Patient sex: F
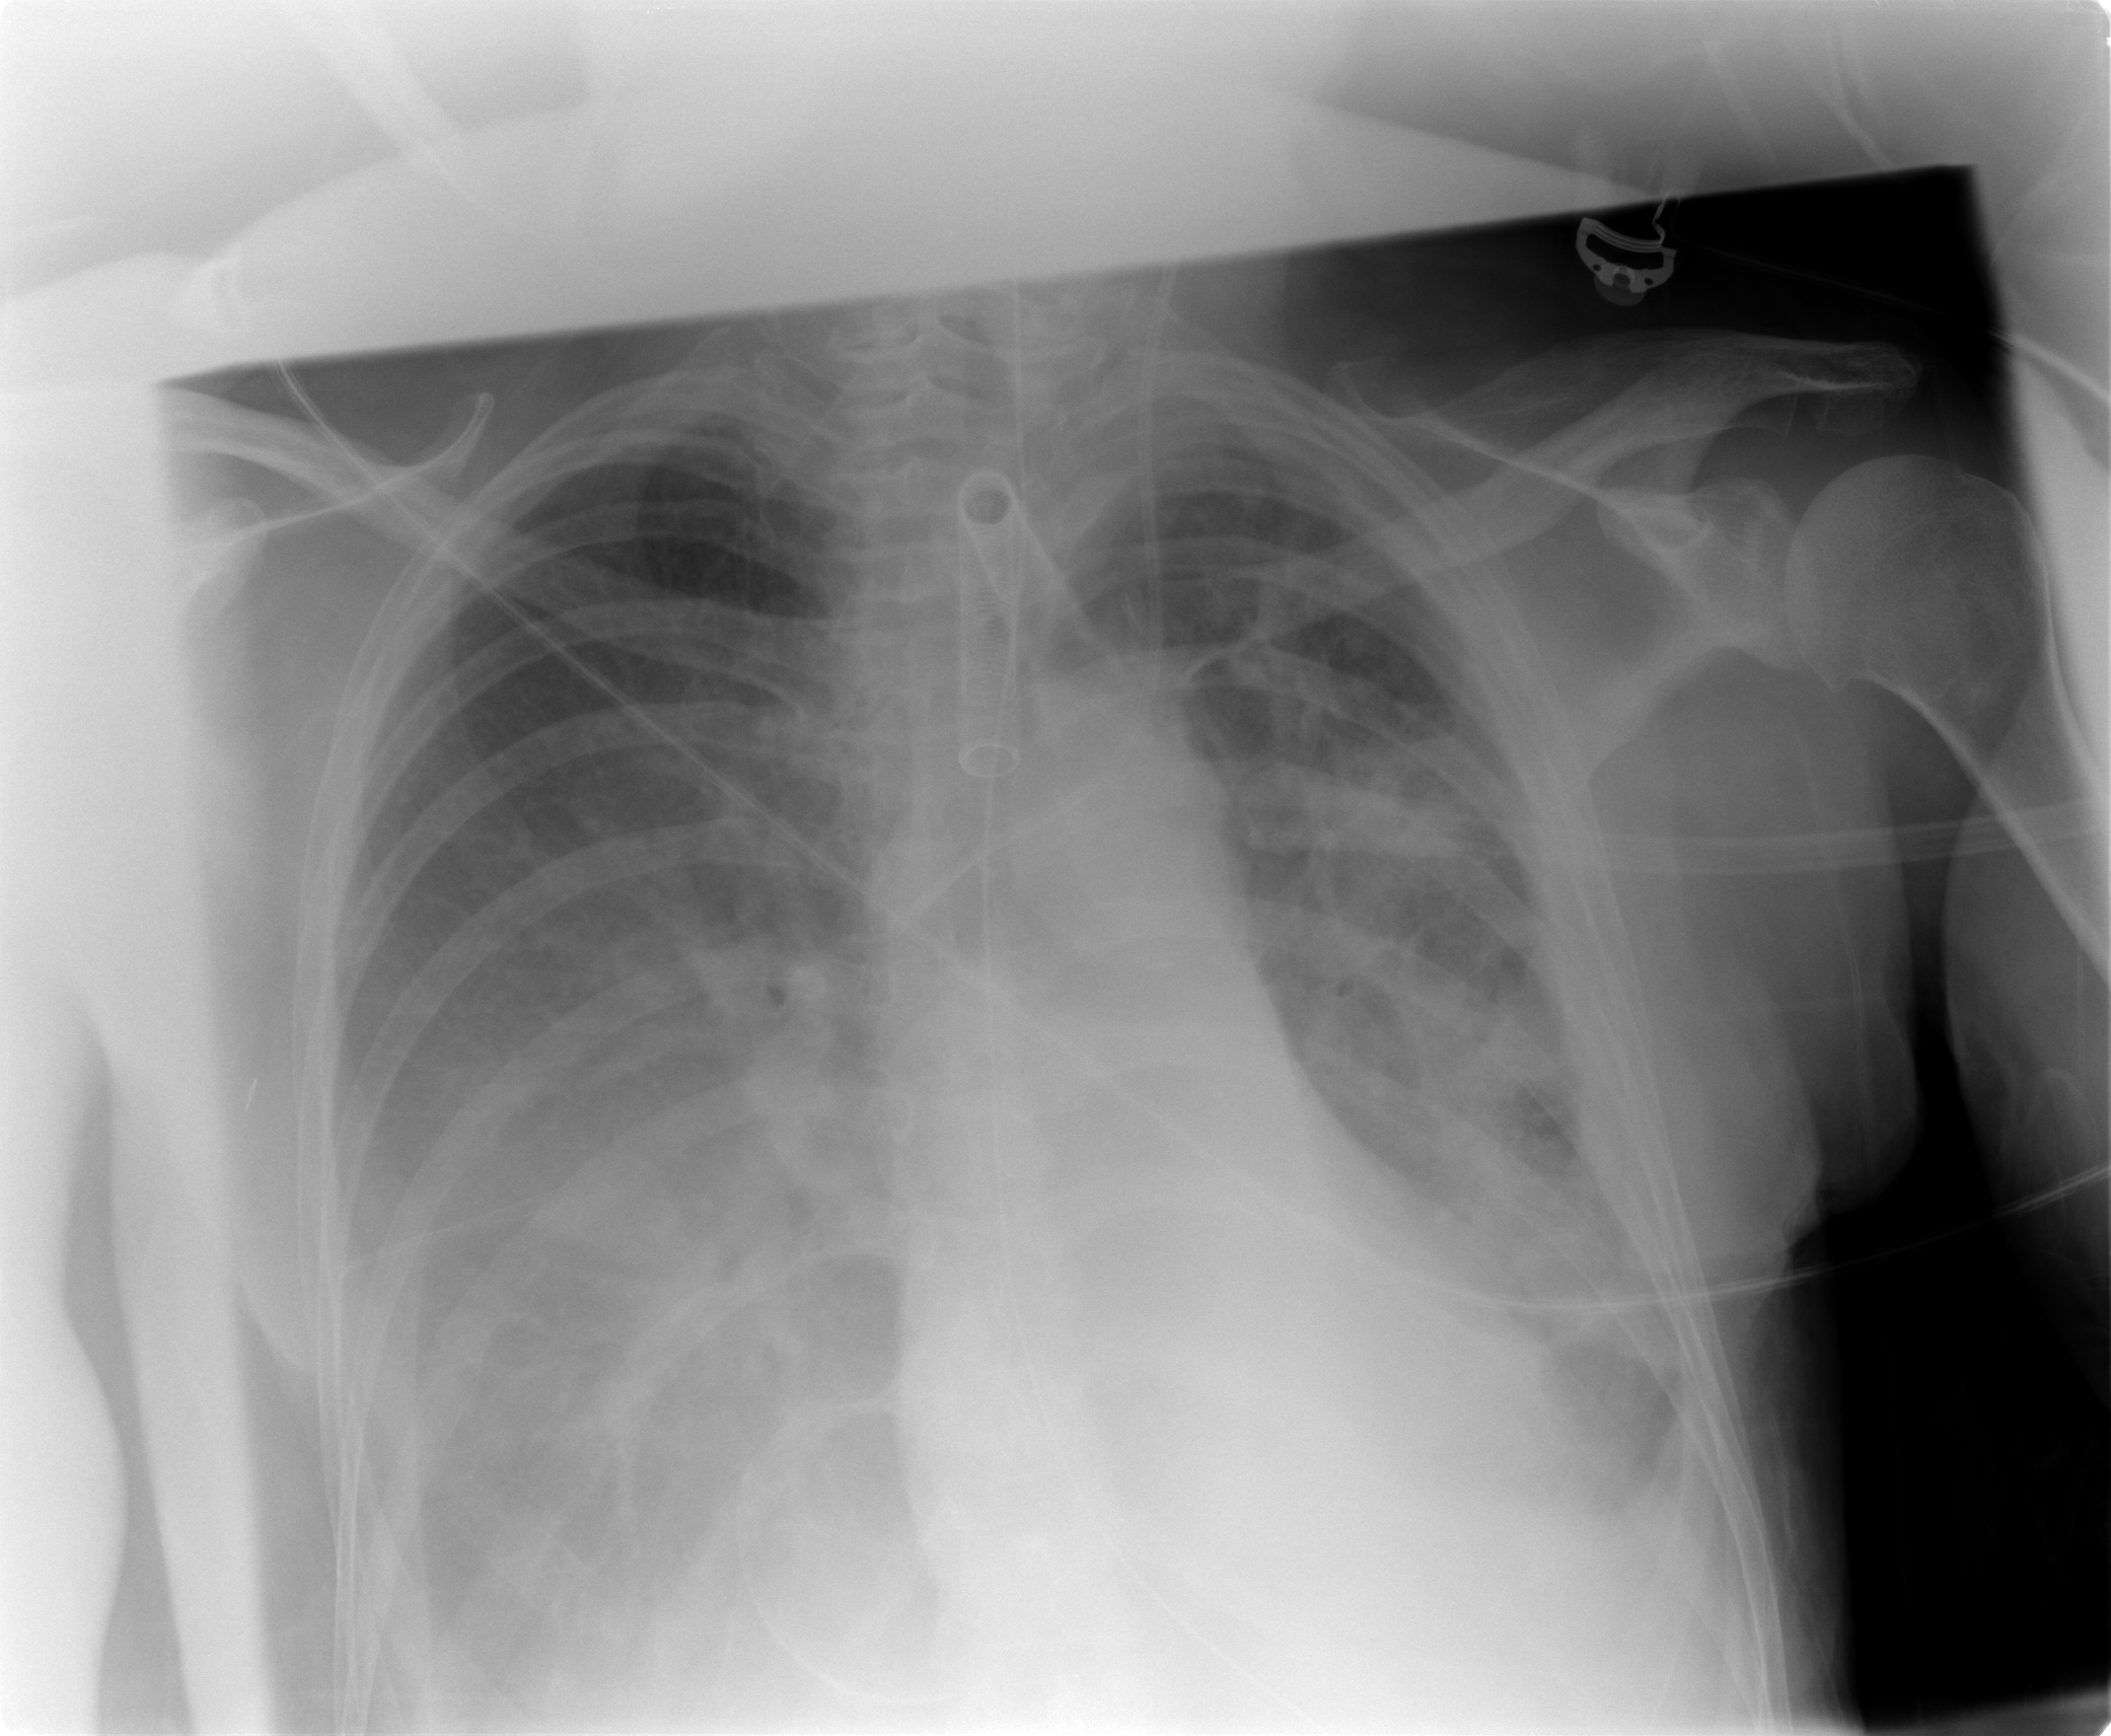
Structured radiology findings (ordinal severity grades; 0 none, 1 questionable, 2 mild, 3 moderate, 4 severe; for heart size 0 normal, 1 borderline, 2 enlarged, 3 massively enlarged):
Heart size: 0
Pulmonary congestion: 2
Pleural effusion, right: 3
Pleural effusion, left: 2
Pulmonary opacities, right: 2
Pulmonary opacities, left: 3
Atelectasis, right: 3
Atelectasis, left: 3